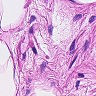
Metastatic tissue present: no